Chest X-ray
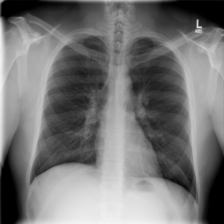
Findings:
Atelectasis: negative
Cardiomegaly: negative
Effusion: negative
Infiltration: negative
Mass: negative
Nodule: negative
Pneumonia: negative
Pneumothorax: negative
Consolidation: negative
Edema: negative
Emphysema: negative
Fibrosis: negative
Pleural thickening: negative
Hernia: negative